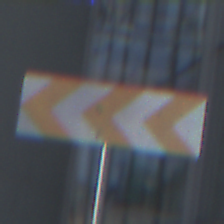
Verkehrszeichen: RichtungstafelnInKurvenGrossRechts
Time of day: MorningAfternoon
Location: Outdoor (Urban)
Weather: PartlyCloudy
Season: NotSpecified
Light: Natural